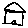
Label: house